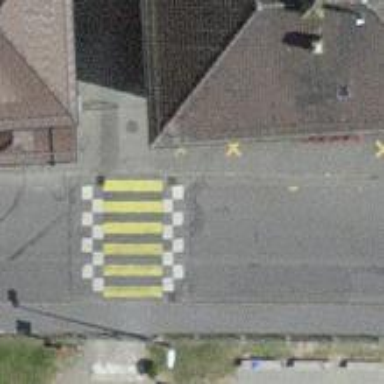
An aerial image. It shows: Kerb barrier.